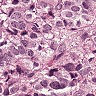
Metastatic tissue present: yes